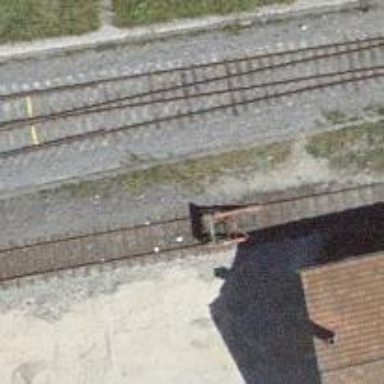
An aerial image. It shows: Railway buffer stop.